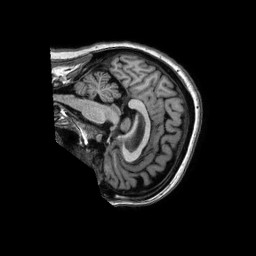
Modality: T1w
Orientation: sagittal
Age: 46
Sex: female
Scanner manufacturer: philips
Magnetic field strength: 1.5 T
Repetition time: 0.007035 s
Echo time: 0.003187 s